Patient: sex M, age 58
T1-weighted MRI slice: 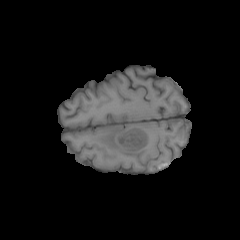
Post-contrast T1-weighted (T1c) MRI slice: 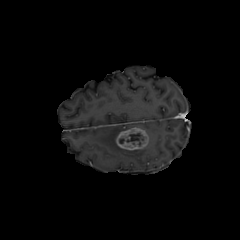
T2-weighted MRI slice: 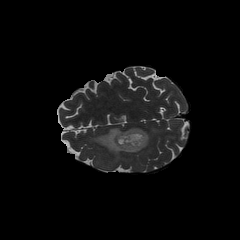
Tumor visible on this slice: yes
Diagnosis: Glioblastoma, IDH-wildtype
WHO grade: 4